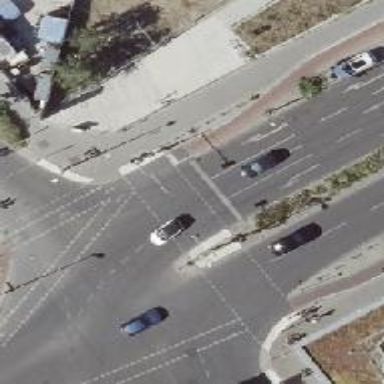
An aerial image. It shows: Secondary road with asphalt surface and parallel street side parking lanes on the right.